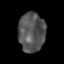
Tissue: skin
Cell type: T cells
Senescence score: 0.2502
Nuclear area (px): 1025
Mean DAPI intensity: 84.813